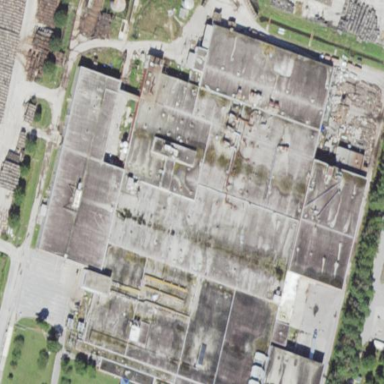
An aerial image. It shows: Industrial area.